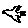
Label: bird